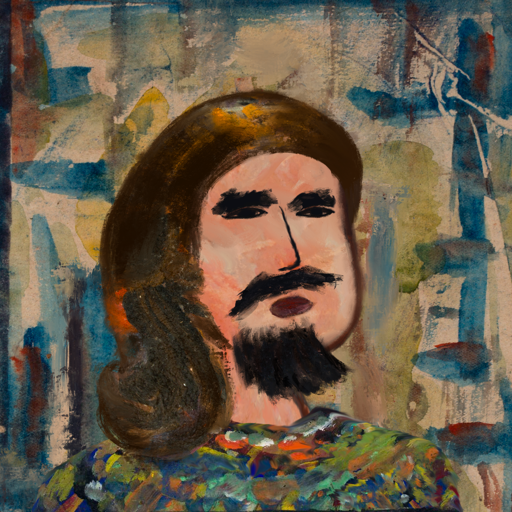
Background: Orphan, Head And Neck Side: Roy_Bahadur, Face Side: Mosgoul, Bust: An_Impression, Hair Side: Gypsy_Queen, Head Accessory: Blank, Second Necklace: Blank, Necklace: Blank, Baby: Blank